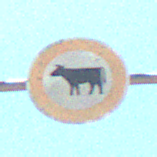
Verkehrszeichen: VerbotViehtrieb
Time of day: Midday
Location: Outdoor (Nature)
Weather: Clear
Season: NotSpecified
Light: Natural